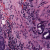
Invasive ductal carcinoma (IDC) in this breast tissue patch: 1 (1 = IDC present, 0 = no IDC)